Field crop: maize
Growth stage: 2
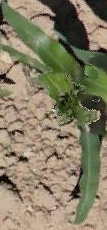
Species: maize